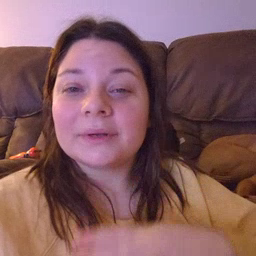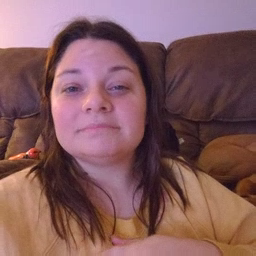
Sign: hello